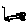
Label: car